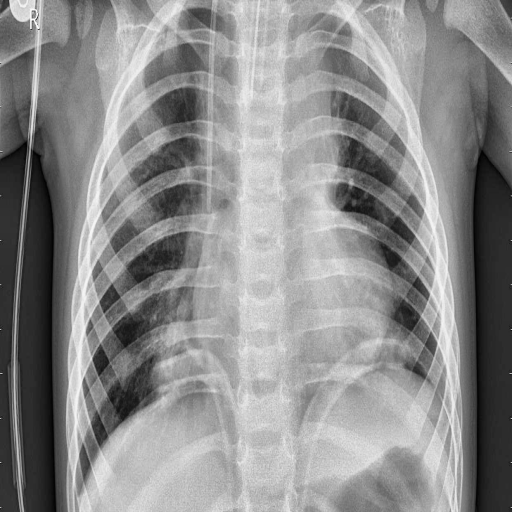
Finding: PNEUMONIA